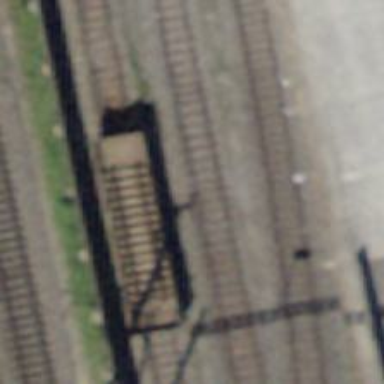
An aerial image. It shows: Abandoned railway spur with one track.